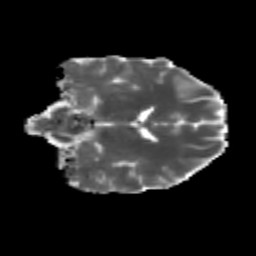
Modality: MD
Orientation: coronal
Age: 25
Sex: female
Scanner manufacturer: siemens
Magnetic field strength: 3 T
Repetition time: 3.5 s
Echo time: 0.113 s